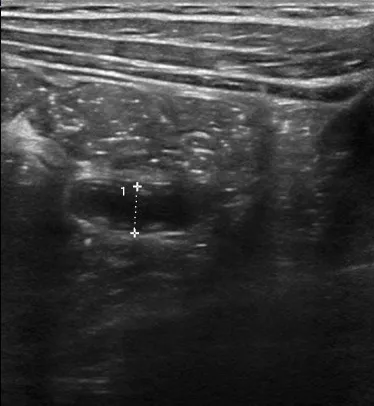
Fluid filled 6.9-millimeter appendix in long-axis, with wall thickening and surrounding mesenteric edema/ inflammation.
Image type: radiology (ultrasound)